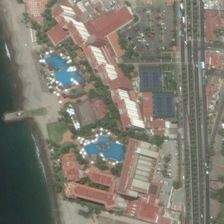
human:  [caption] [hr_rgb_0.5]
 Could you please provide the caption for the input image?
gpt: many buildings and green trees are near an ocean .

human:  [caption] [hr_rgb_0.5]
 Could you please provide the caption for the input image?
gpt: the resort is made up of many orange buildings and is next to beach and railways .

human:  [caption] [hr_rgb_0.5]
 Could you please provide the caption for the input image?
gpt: the resort is made up of many orange buildings and is next to beach and railways .

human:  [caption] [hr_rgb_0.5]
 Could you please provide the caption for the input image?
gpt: many buildings and green trees are near an ocean .

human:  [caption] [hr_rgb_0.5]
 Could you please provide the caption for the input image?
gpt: many buildings and green trees are near an ocean .